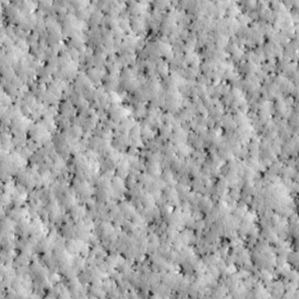
Label: non_frost